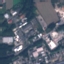
Land use / land cover: Industrial